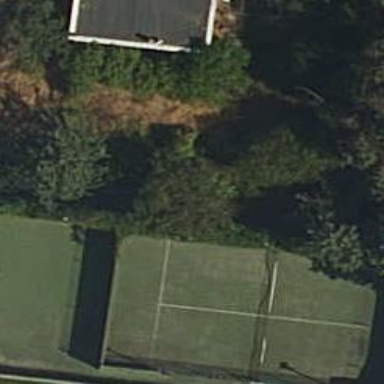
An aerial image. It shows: Tennis court on pitch.